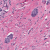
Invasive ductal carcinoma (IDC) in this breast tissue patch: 0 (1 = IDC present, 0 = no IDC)